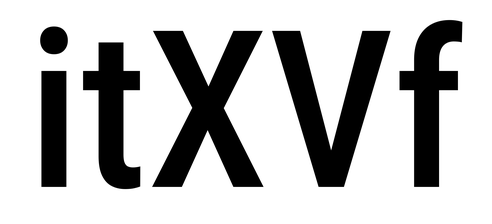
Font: Roboto_Condensed_Medium